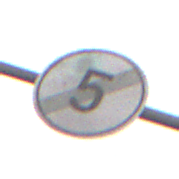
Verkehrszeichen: EndeGeschwindigkeit5
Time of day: MorningAfternoon
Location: Outdoor (Nature)
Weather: Overcast
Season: NotSpecified
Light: Natural